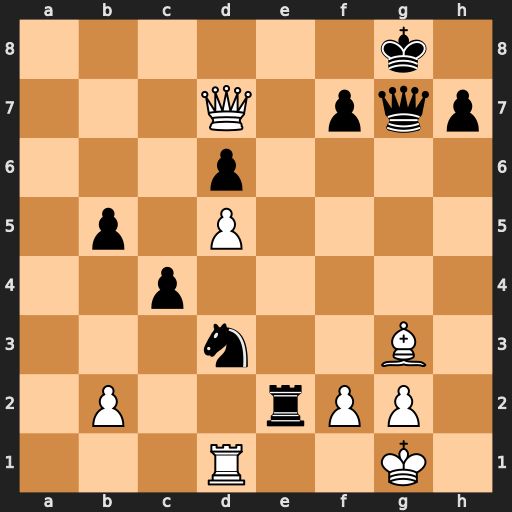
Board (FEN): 6k1/3Q1pqp/3p4/1p1P4/2p5/3n2B1/1P2rPP1/3R2K1
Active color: w
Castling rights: -
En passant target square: -
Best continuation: Qc8+ Qf8 Qg4+